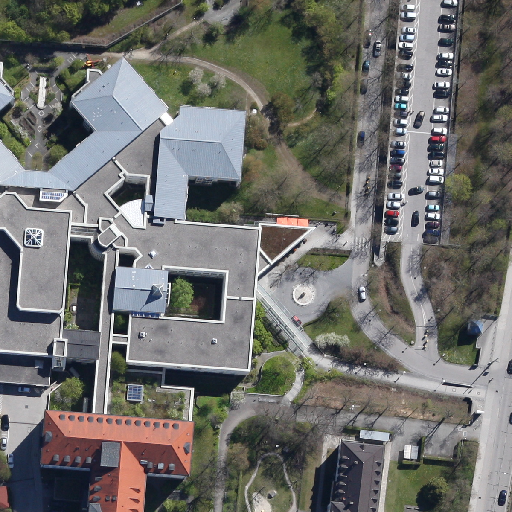
Referring expression: building along the road